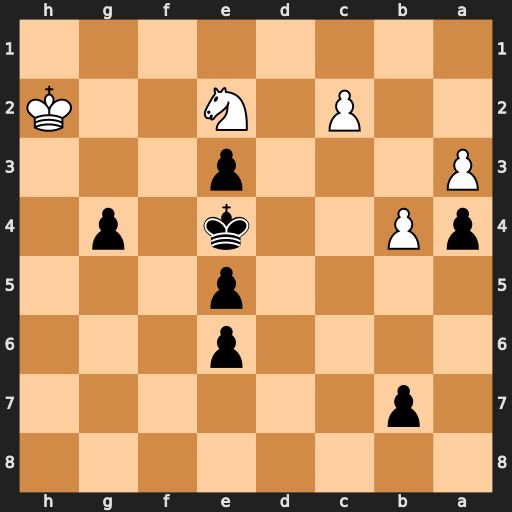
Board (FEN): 8/1p6/4p3/4p3/pP2k1p1/P3p3/2P1N2K/8
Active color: b
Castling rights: -
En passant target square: -
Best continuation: Kf3 Ng1+ Kf2